Aerial crown-view tile of a tropical tree (Barro Colorado Island, Panama), acquired 20250317:
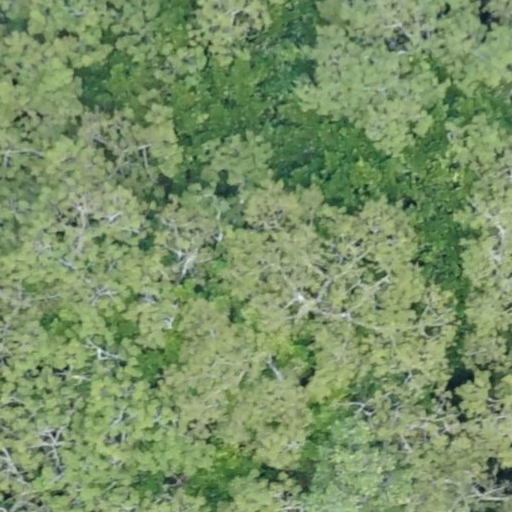
Species: Ceiba pentandra
GBIF accepted scientific name: Ceiba pentandra
Crown area: 1192.114 m²